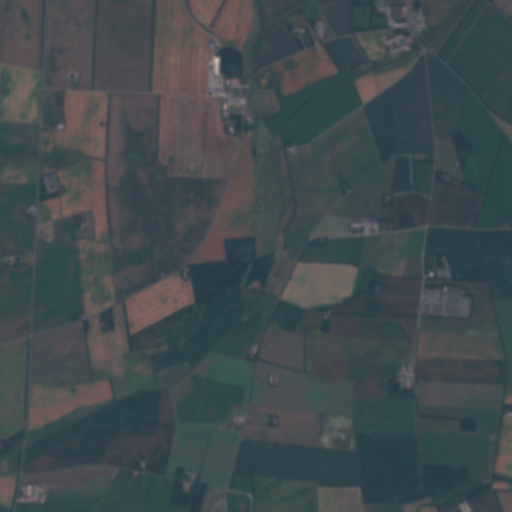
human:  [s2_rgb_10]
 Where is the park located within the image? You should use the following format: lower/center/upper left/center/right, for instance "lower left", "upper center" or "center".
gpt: The park is located in the upper right of the image.
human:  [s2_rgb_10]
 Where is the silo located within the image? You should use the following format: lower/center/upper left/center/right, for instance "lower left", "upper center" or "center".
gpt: The silo is located in the center right of the image.
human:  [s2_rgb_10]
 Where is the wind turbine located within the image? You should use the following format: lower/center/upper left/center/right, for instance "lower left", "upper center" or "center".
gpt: The wind turbine is located in the center left of the image.
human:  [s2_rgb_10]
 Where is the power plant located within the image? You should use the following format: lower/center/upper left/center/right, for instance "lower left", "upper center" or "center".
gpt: There is no power plant in the image.